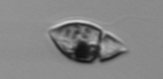
Label: Amphidinium